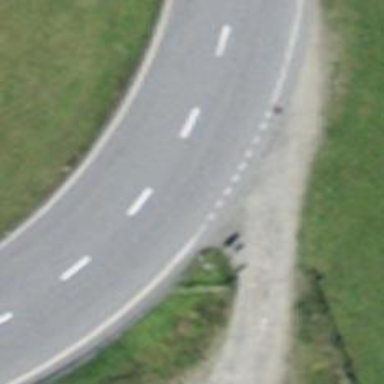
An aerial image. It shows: Secondary road with asphalt surface.